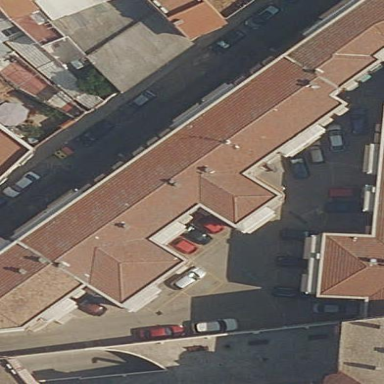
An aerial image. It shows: Residential building.